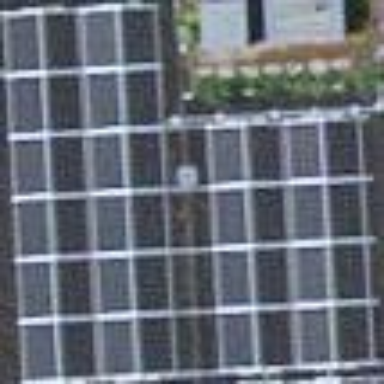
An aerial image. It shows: Solar power generator using photovoltaic method with solar photovoltaic panel types.